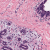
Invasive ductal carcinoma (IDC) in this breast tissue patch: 0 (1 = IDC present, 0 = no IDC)